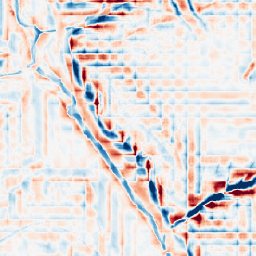
Category: wavelet
Decomposition family: wavelet_dwt
Decomposition parameters: wavelet: db2
level: 4
Upsampling method: nearest
Upsampling parameters: scale: 2
Upsampling scale: 2